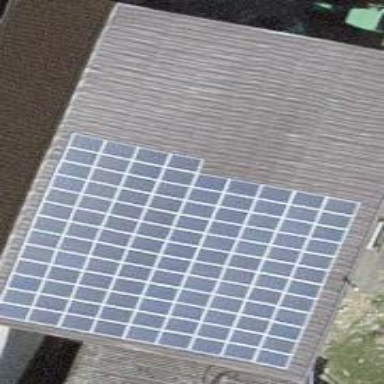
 consisting of solar photovoltaic panels."